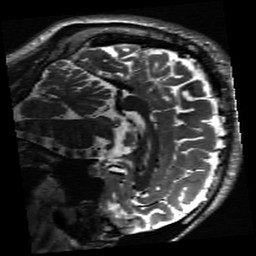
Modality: inplaneT2
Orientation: sagittal